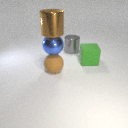
large green rubber cube behind large brown rubber sphere